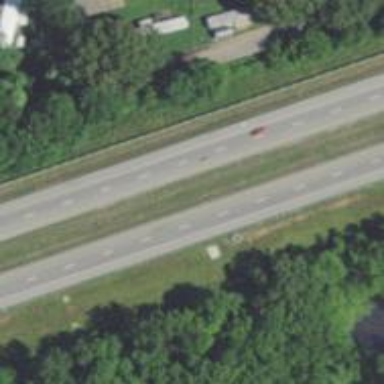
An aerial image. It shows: Motorway junction.